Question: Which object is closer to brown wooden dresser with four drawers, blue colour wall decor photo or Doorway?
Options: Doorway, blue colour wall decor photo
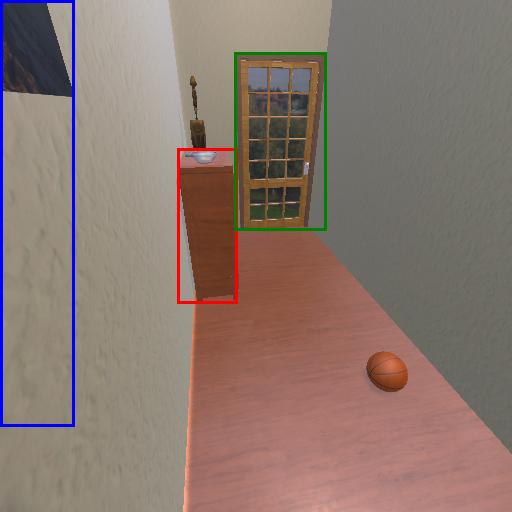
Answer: Doorway